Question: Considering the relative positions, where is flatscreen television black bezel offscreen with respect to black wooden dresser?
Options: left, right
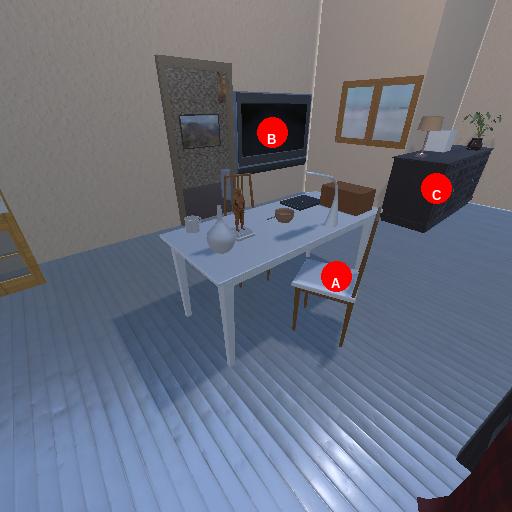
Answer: left